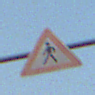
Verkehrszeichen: FussgaengerRechts
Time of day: SunriseSunset
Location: Outdoor (Nature)
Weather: Clear
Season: NotSpecified
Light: Natural